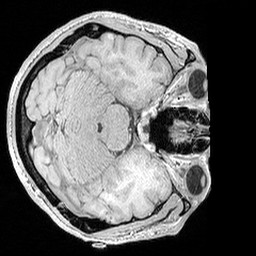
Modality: MP2RAGE
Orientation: axial
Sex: male
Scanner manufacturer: siemens
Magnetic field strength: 3 T
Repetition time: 5 s
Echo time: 0.00292 s